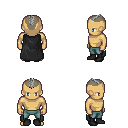
a pixel art fantasy rpg character, male body template, human, tanned skin, black cape, teal pants, gray short mohawk hairstyle, black shoes, four views (front, back, left, right), 2x2 character sprite sheet, small pixel art, hard edges, no anti-aliasing